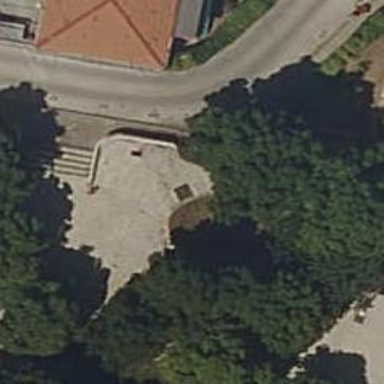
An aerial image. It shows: Bench for seating.